Interaction volume radius: 10 \u00c5
Interaction volume height: 25 \u00c5
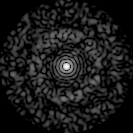
Disorder parameter: 0.8106